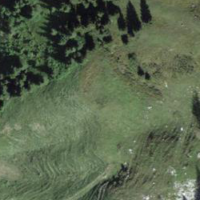
EUNIS habitat code: 23
Species observed at this site:
Aquila chrysaetos
Corvus corax
Fringilla coelebs
Periparus ater